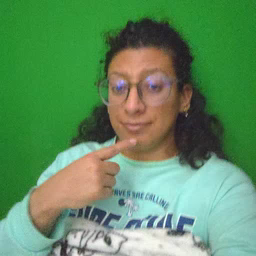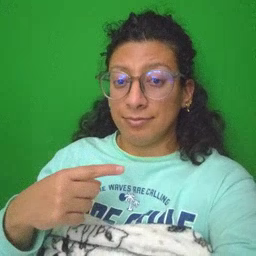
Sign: bedroom